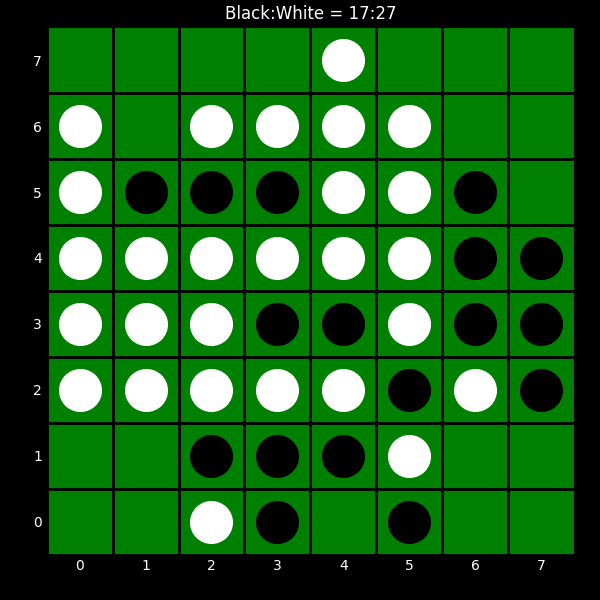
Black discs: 17
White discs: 27